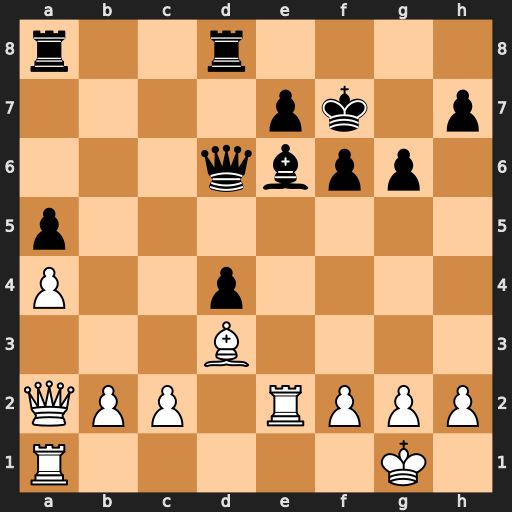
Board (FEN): r2r4/4pk1p/3qbpp1/p7/P2p4/3B4/QPP1RPPP/R5K1
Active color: w
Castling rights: -
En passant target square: -
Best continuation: Rxe6 Qxe6 Bc4 Qxc4 Qxc4+